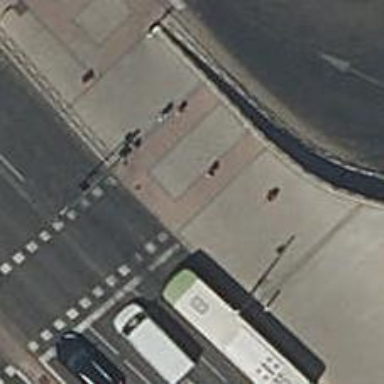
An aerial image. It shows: Bus stop with platform for public transport.